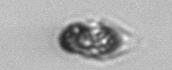
Label: Mesodinium